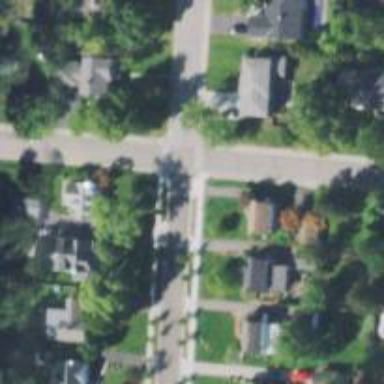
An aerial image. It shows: Residential driveway serving as service road.